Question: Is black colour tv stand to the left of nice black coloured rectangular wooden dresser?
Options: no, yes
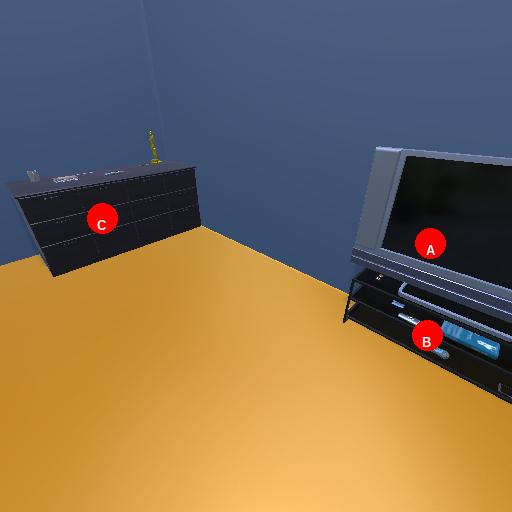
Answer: no